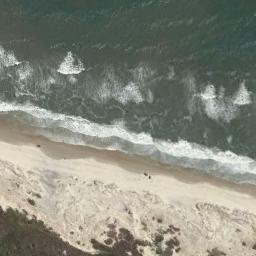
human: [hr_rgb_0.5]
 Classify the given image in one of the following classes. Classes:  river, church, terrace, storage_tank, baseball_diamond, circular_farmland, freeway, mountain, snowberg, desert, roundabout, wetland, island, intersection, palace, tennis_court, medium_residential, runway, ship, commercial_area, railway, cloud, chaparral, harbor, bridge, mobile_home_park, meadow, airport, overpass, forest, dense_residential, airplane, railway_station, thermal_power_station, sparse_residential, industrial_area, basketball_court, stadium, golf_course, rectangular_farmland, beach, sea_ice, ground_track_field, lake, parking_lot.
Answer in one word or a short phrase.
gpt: beach